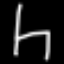
Label: chair